Brain MRI, t1w sequence, axial 2D slice.
Patient: age 53, sex F, weight 90 kg, height 1.9 m
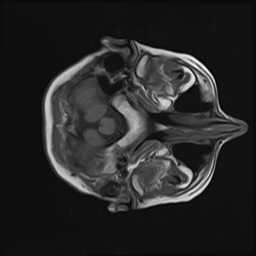